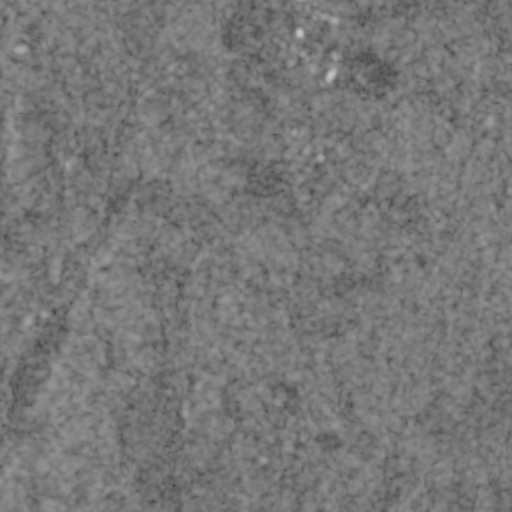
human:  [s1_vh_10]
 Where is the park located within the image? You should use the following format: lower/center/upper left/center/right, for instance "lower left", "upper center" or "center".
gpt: The park is located in the upper right of the image.
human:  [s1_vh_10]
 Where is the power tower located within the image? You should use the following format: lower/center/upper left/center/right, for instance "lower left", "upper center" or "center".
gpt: The power tower is located in the left of the image.
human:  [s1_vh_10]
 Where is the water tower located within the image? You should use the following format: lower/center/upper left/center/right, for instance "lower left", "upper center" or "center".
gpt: The water tower is located in the lower center of the image.
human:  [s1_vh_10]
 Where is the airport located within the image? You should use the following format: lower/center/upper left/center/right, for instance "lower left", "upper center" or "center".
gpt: There is no airport in the image.

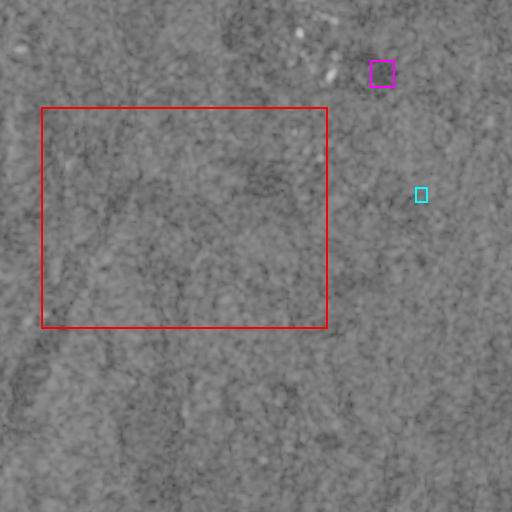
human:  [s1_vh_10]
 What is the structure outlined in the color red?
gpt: The structure outlined in red is a crop field.
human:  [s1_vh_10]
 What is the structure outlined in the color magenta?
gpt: The structure outlined in magenta is a park.
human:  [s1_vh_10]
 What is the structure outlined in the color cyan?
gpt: The structure outlined in cyan is a parking lot.
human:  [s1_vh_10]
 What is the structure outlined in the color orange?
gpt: There is no orange outline.